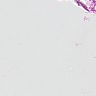
Metastatic tissue present: no